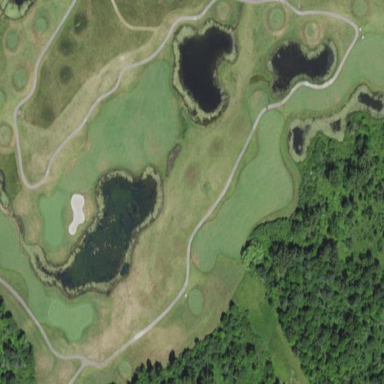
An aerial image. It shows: Grassy area designated as golf fairway.